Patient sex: M
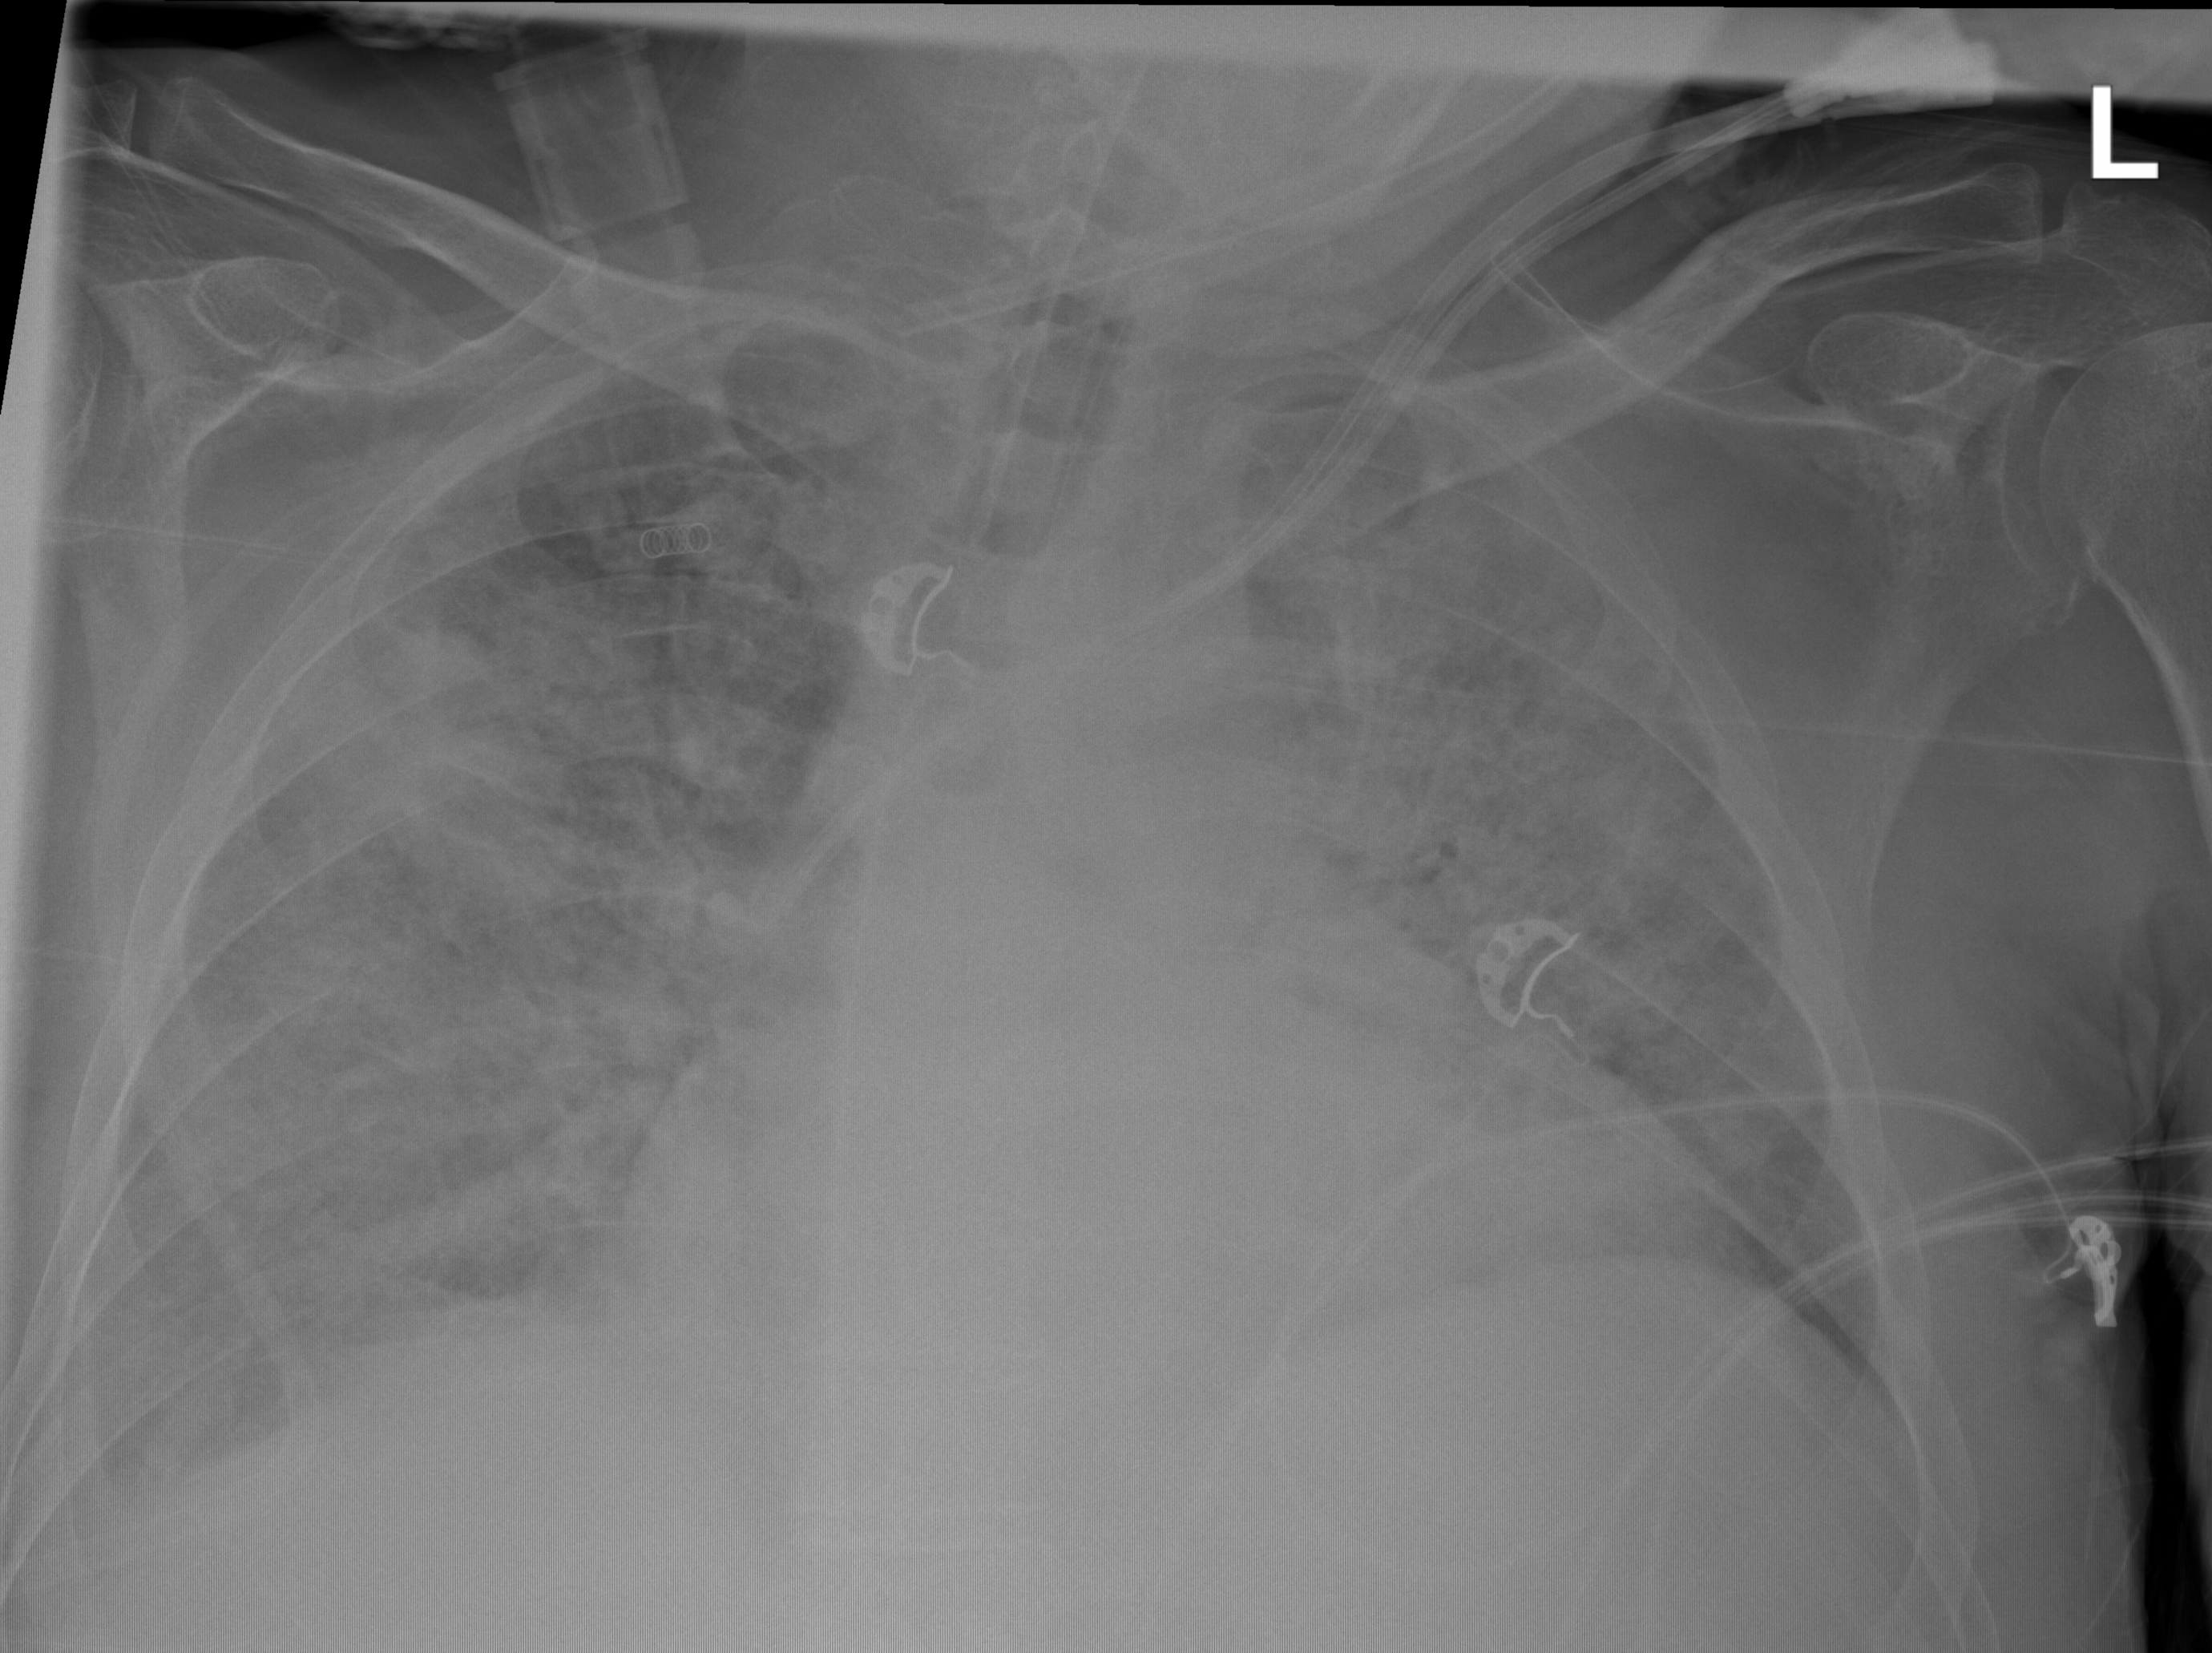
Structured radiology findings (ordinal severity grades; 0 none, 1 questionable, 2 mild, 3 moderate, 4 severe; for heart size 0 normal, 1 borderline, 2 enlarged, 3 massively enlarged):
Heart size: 2
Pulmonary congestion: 3
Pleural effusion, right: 1
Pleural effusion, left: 0
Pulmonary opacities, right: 4
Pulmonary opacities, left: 4
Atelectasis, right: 2
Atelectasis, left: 2